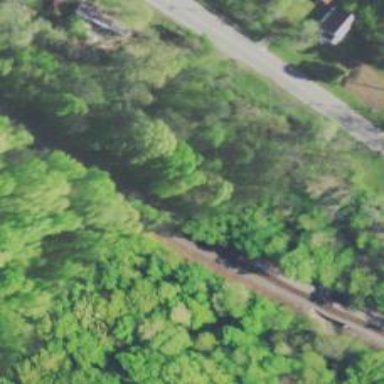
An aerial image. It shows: Railway track.